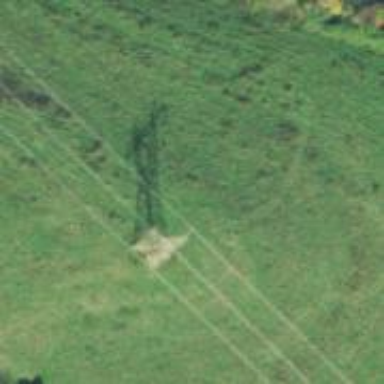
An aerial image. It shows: Lattice structure tower used for power distribution.